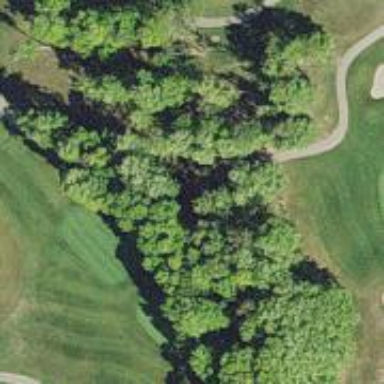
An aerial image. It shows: Pathway for golfing.